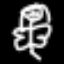
Label: angel